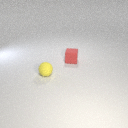
small yellow rubber sphere to the left of small red rubber cube